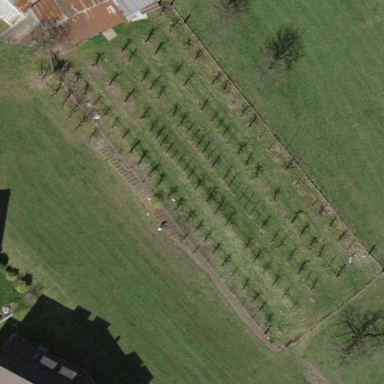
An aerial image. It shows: Orchard.